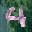
Label: 4